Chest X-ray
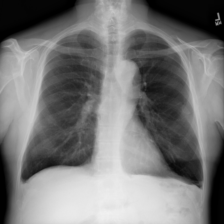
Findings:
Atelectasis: positive
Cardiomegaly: negative
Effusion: negative
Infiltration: negative
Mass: negative
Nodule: negative
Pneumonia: negative
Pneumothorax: negative
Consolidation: negative
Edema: negative
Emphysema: positive
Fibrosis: negative
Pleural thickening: negative
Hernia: negative